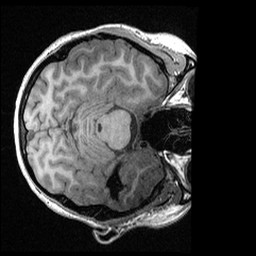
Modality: T1w
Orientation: axial
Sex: female
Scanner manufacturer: ge
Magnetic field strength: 3 T
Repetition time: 0.0064 s
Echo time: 0.00281 s